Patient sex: M
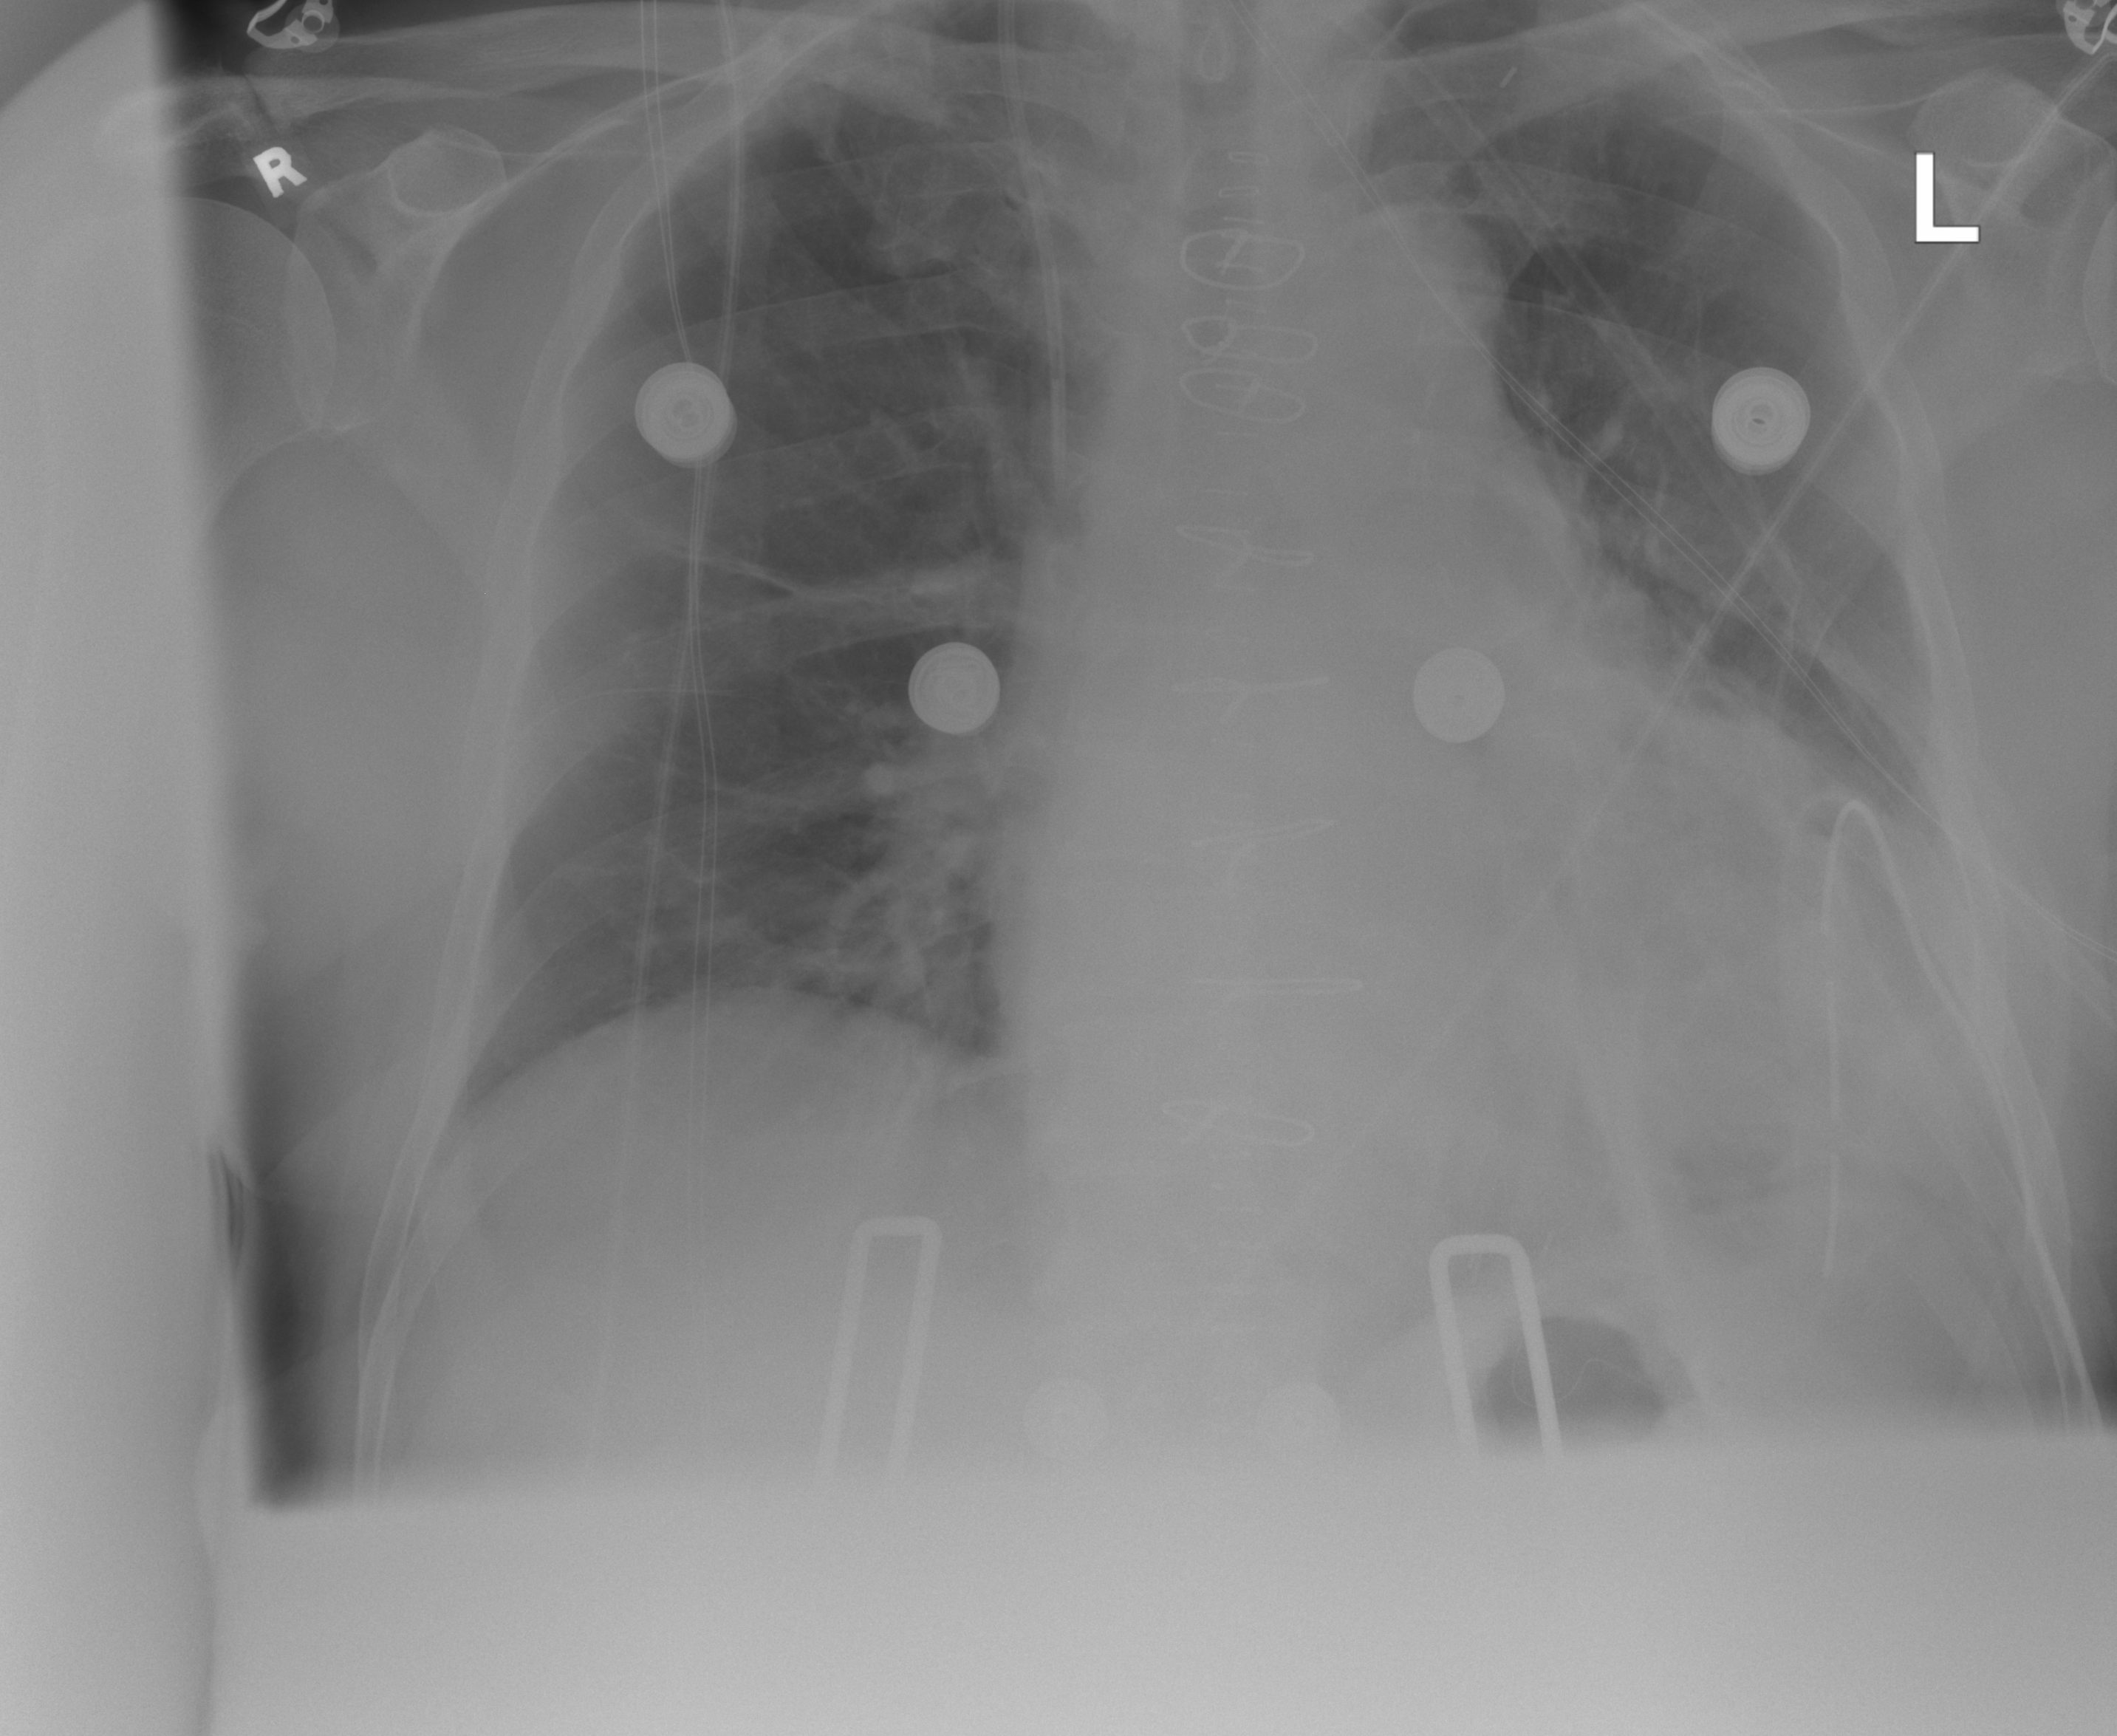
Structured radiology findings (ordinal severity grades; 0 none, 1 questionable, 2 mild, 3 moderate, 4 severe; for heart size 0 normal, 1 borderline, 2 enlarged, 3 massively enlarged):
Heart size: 0
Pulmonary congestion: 0
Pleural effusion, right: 2
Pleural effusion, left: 2
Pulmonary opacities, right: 2
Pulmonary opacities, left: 2
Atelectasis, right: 2
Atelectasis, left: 2